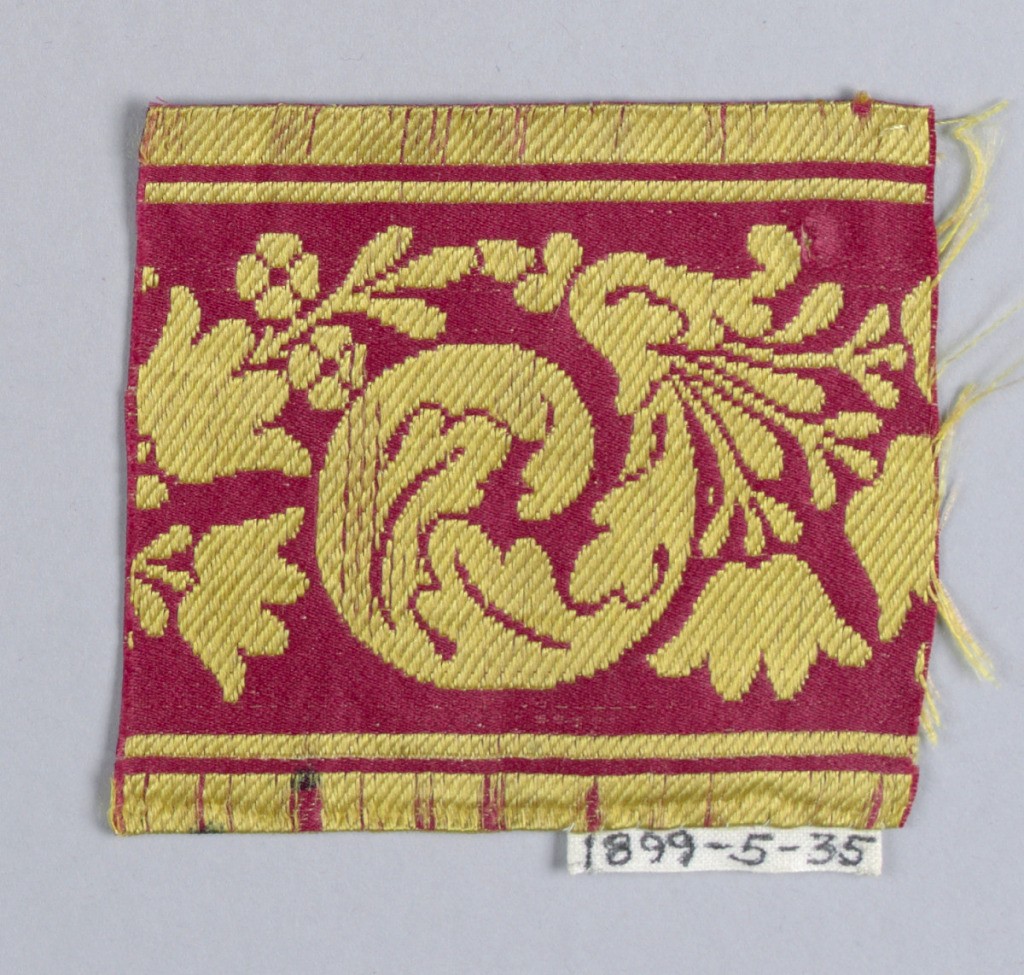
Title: Trimming fragment
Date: ca. 1830
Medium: silk Technique: woven
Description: Trimming fragment has a design of curving scrolls and flowers in shades of yellow on a red ground.